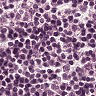
Metastatic tissue present: yes